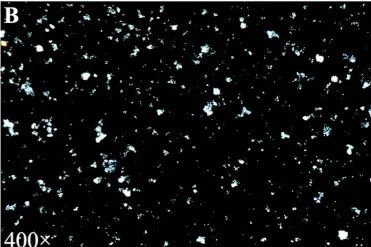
400x.
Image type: pathology (immunostaining)